Platform: macOS
Application: Arc Browser
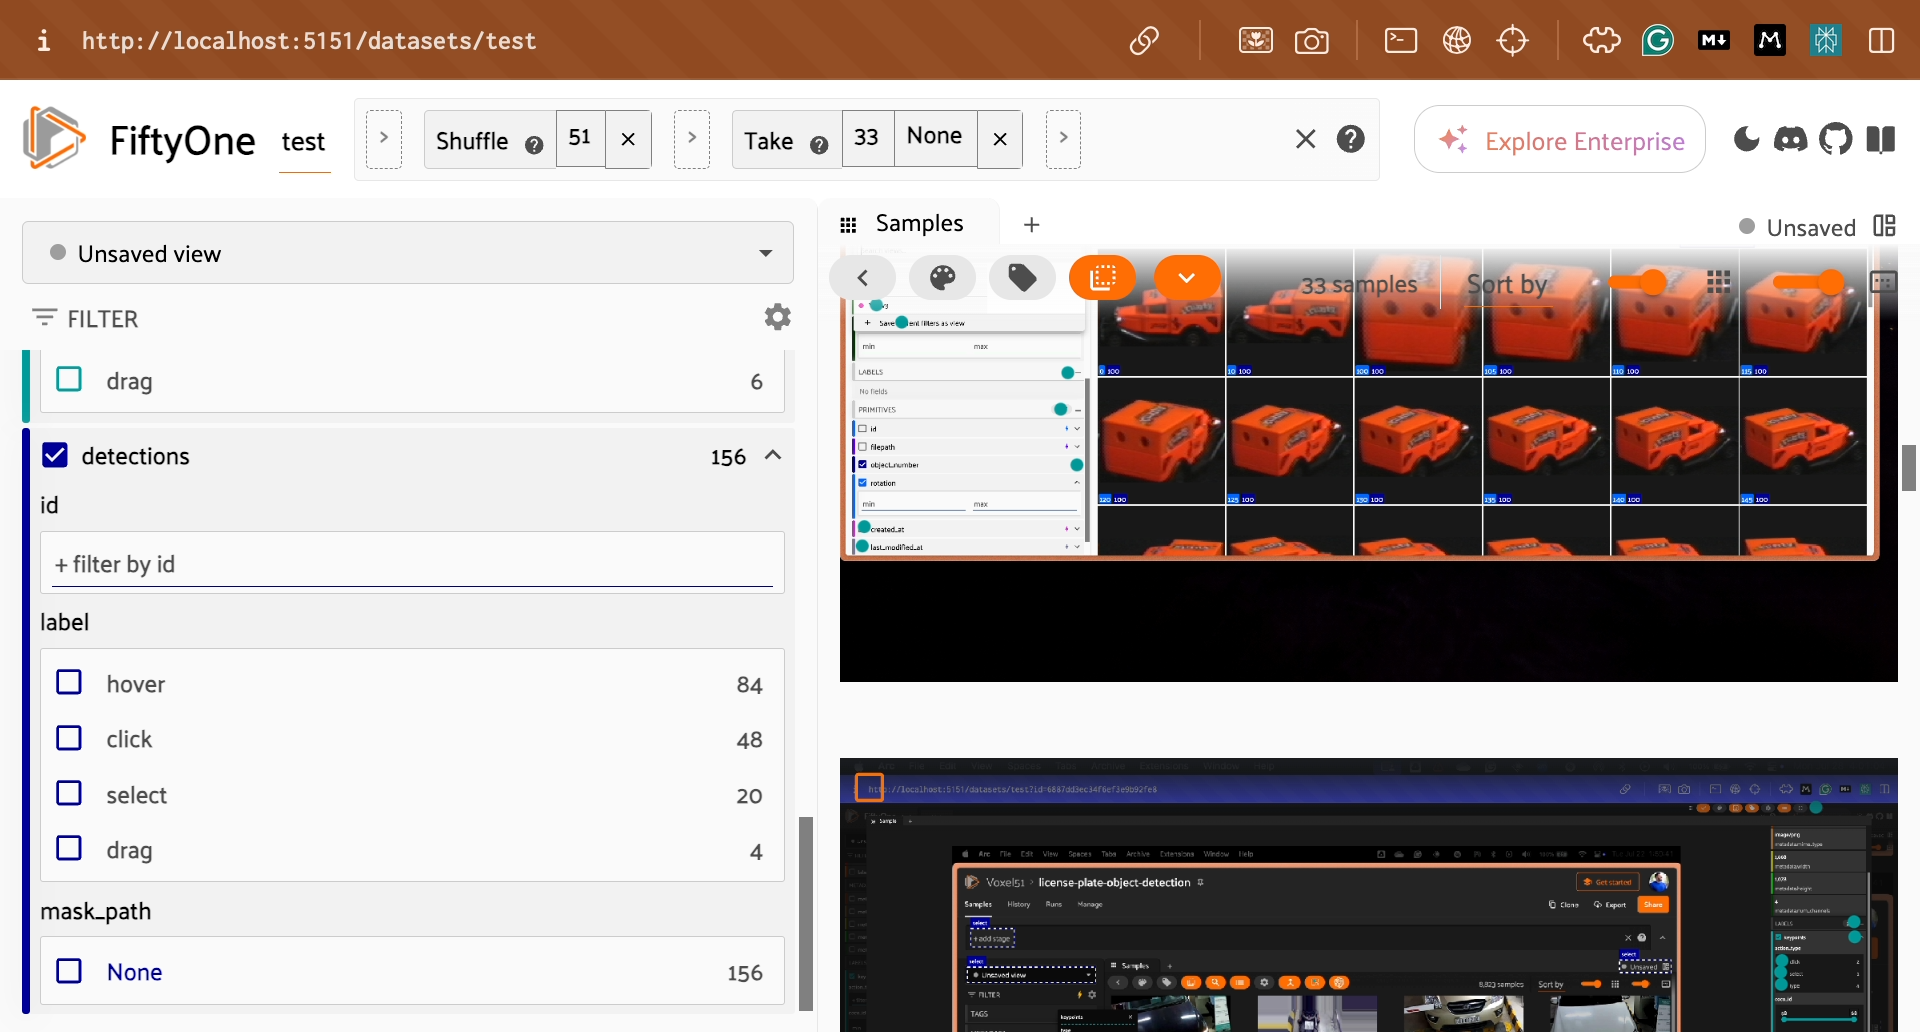
task_description: Filter samples in the samples panel to those with a detections label of drag
action_type: click
element_info: Checkbox
steps_since_start: 1